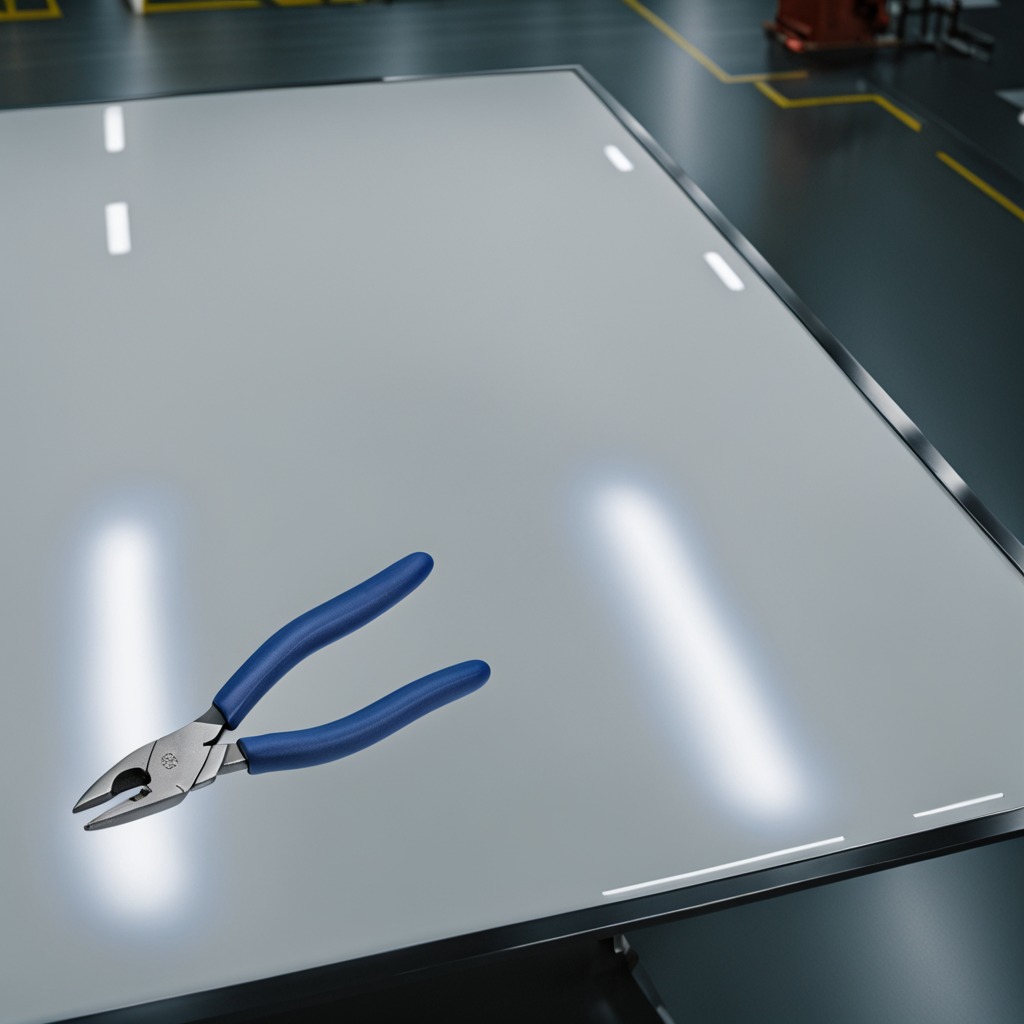
A plier is lying on the table.